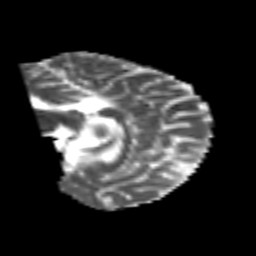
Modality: MD
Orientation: sagittal
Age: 25
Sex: male
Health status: healthy